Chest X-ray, AP view. Patient: 66 years old, sex M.
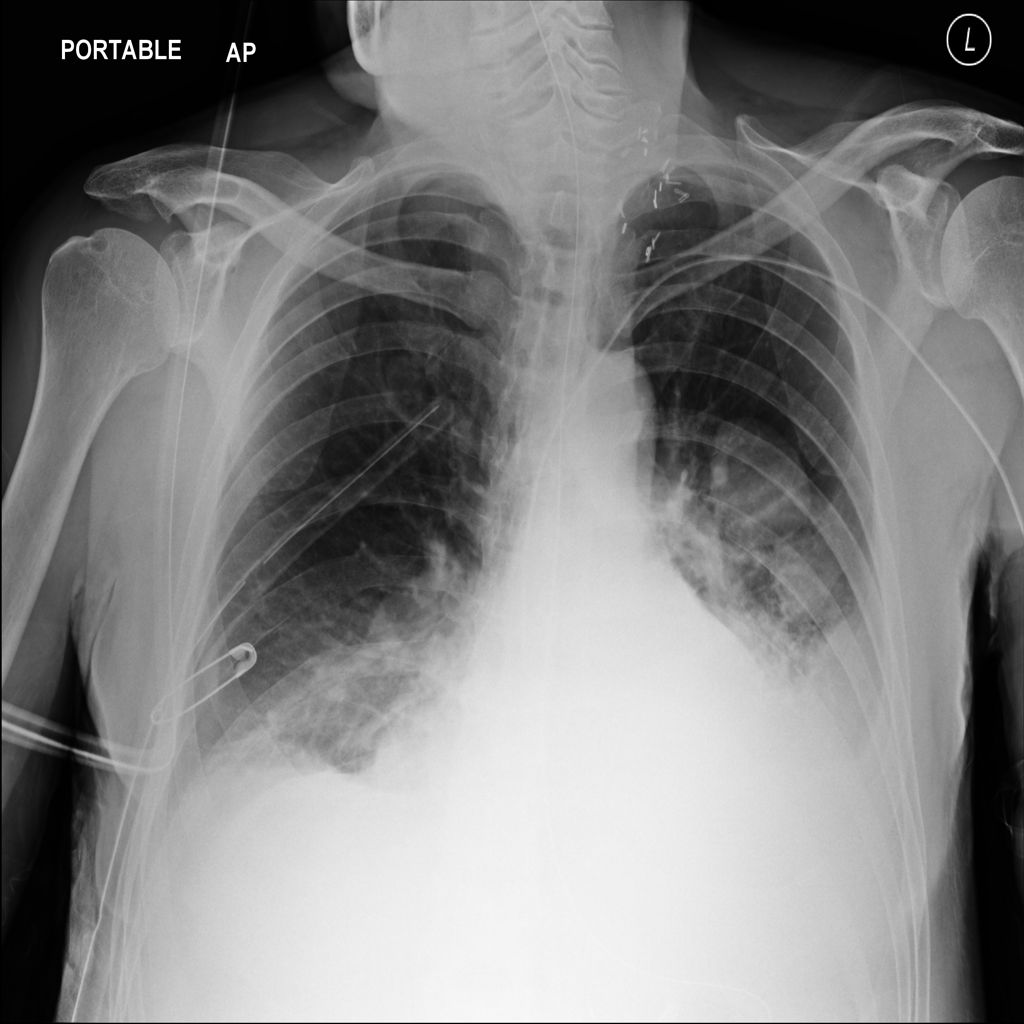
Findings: Atelectasis, Consolidation, Effusion, Mass